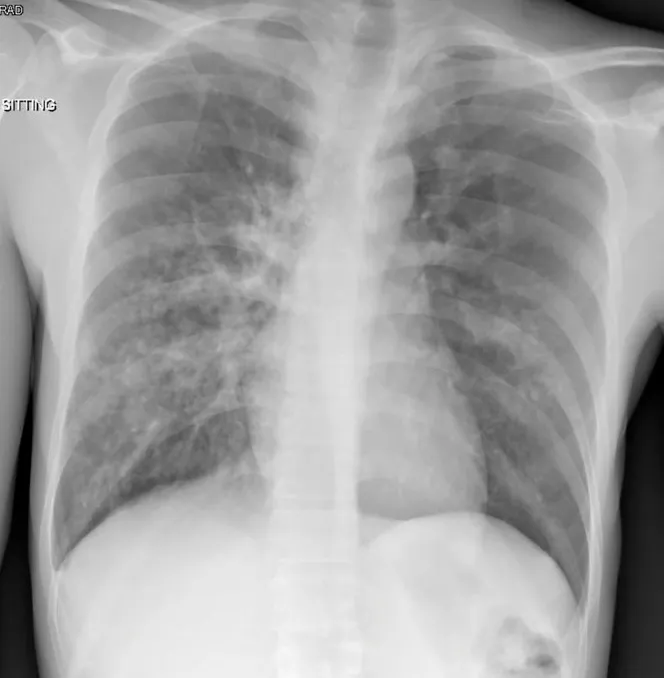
Bilateral infiltrates with multiple cavitary lesions.
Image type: radiology (x_ray)